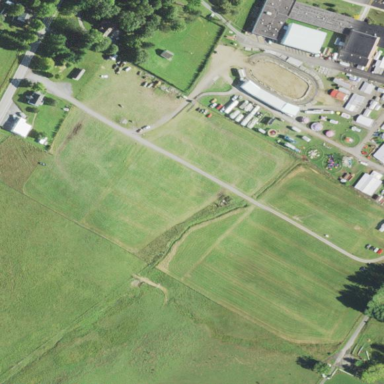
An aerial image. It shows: Recreation ground.